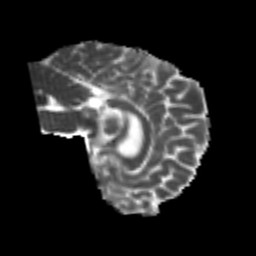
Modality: MD
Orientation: sagittal
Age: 23
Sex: female
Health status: healthy
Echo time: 0.074 s